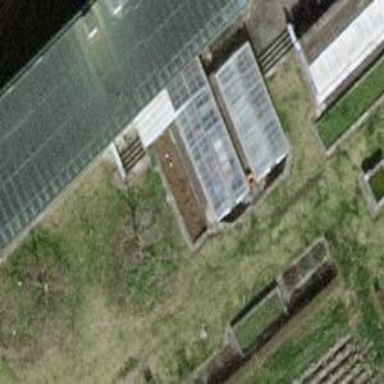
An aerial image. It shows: Greenhouse.